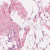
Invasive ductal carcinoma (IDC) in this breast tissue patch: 0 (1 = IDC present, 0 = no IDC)